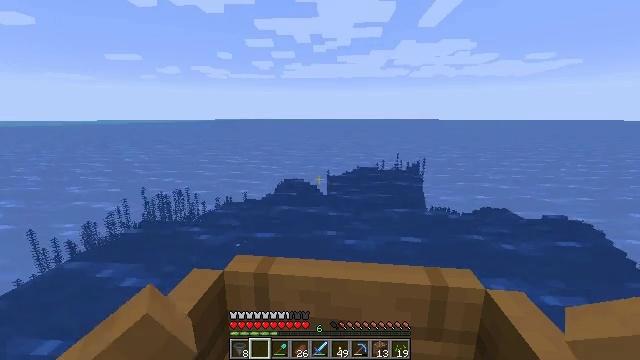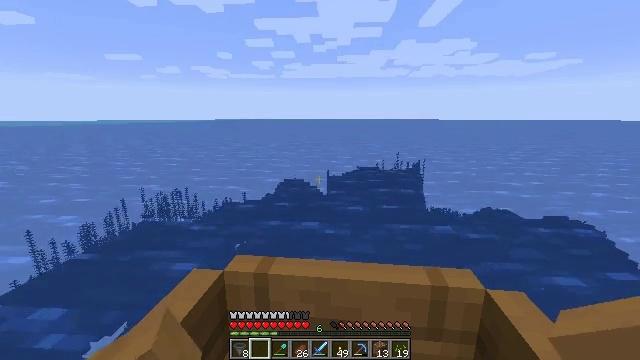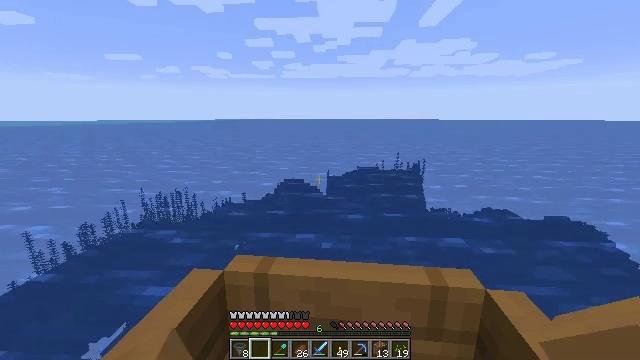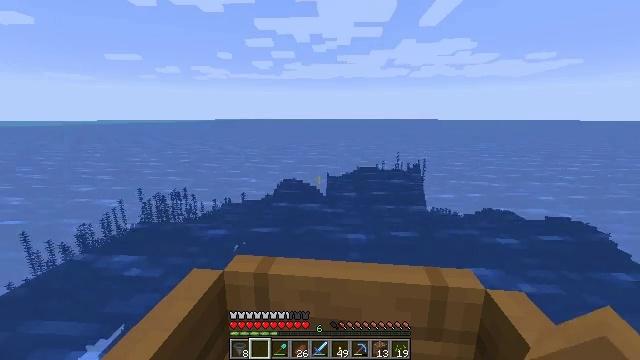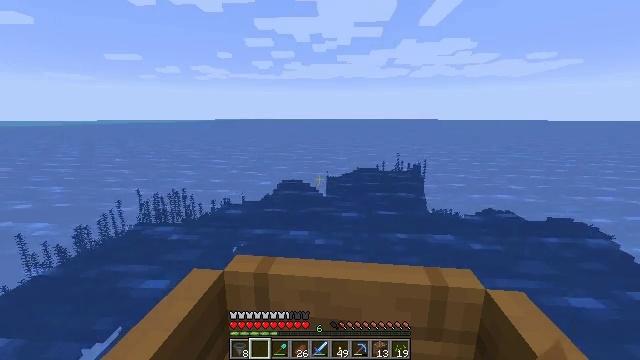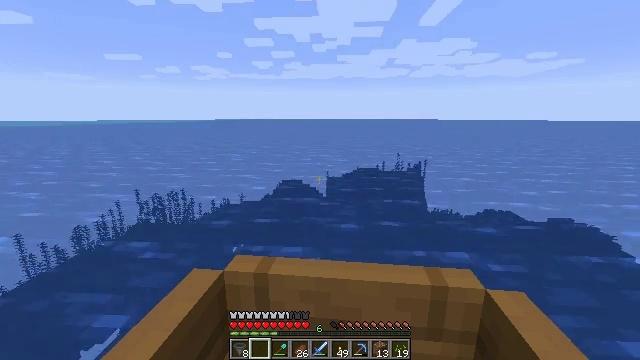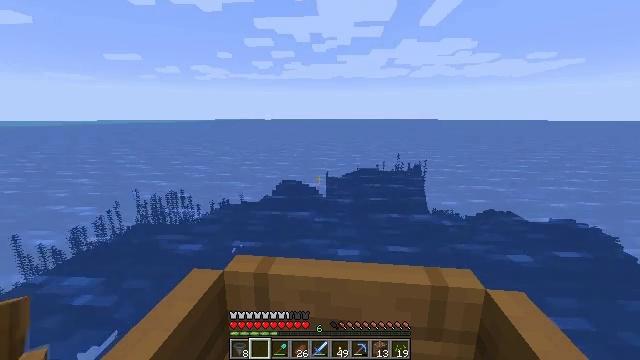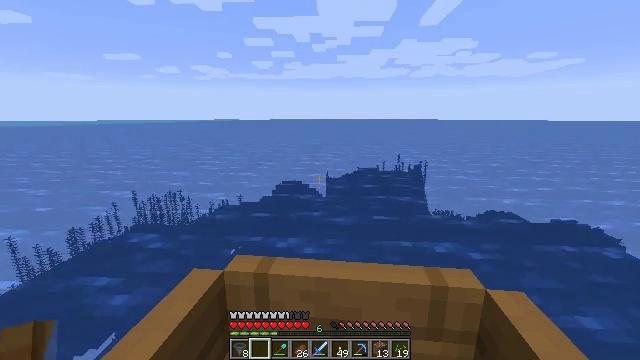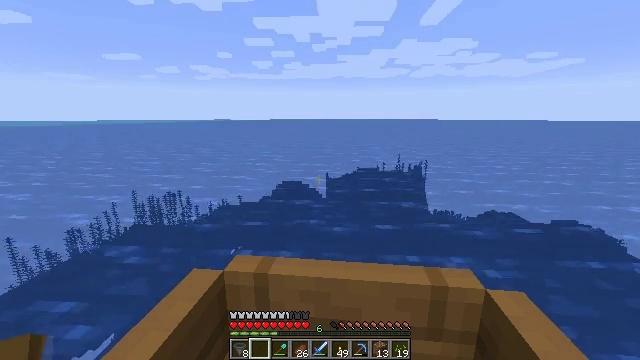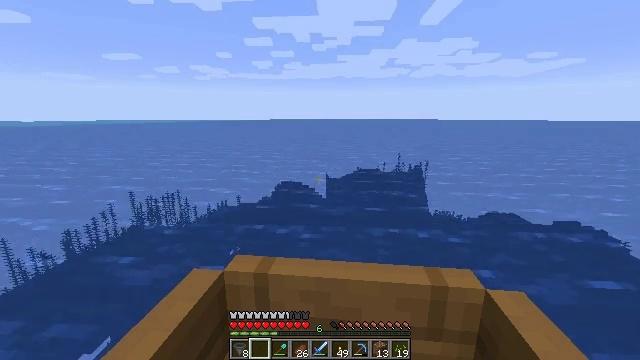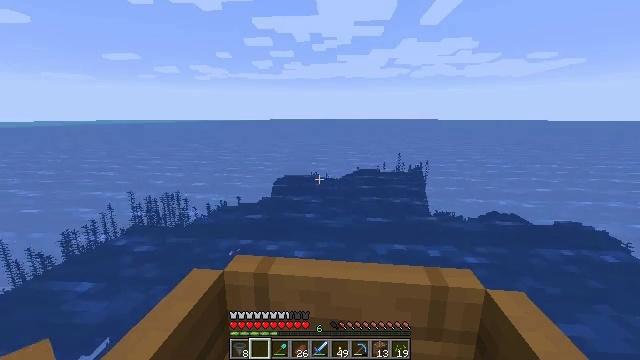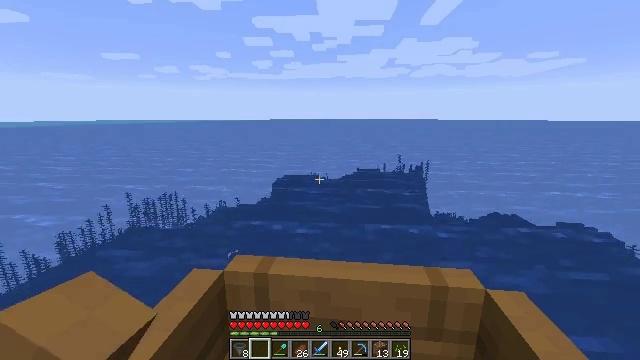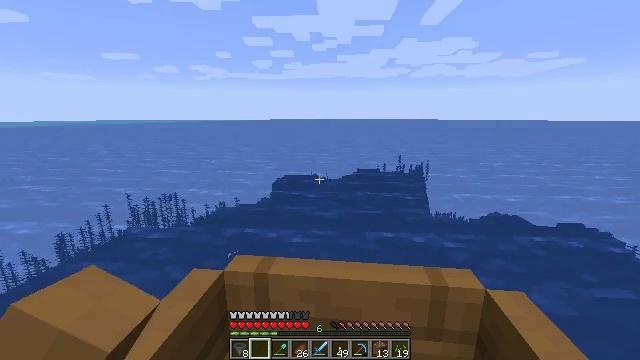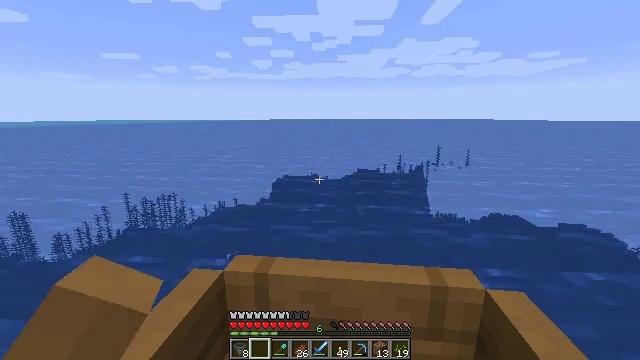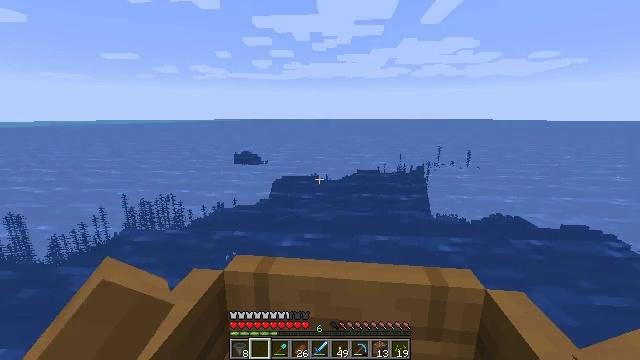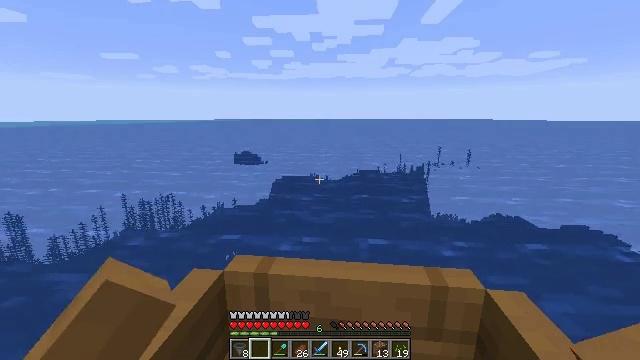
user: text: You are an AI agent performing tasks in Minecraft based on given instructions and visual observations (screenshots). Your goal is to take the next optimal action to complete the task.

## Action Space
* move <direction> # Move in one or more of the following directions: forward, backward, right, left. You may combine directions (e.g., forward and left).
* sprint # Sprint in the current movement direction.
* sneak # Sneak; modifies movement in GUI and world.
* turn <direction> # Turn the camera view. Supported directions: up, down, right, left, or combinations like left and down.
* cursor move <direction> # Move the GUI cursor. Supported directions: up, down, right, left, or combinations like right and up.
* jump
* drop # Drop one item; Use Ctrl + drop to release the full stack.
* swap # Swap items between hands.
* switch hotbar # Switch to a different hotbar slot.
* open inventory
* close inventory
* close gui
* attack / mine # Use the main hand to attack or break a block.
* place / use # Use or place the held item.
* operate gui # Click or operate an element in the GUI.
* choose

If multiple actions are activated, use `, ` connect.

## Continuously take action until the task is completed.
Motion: motion action
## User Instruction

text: Collect the cactus block.
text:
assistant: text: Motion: move forward
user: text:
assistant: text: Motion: move forward
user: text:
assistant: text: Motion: move forward
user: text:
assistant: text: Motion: move forward
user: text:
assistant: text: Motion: move forward
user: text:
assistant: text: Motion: move forward
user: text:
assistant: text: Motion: move forward
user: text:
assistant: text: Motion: move forward
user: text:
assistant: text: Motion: move forward
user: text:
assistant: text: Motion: move forward
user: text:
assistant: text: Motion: move forward
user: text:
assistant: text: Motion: move forward
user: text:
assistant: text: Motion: move forward
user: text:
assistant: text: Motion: move forward
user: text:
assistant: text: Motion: move forward
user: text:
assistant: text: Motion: move forward
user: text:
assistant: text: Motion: move forward
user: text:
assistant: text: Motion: move forward
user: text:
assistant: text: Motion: move forward
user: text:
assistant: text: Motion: move forward
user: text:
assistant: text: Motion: move forward
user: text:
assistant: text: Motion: move forward
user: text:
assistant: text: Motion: move forward
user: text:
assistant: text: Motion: move forward
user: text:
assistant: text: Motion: move forward
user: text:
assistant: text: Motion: move forward
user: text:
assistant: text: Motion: move forward
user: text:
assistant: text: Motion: move forward
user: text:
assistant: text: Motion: move forward
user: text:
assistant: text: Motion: move forward